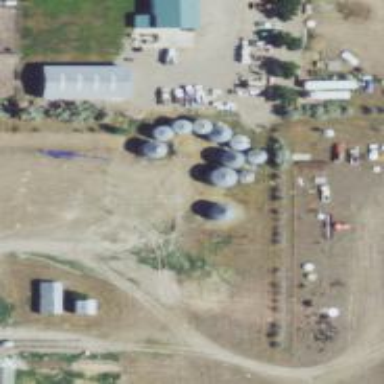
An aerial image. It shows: Silo.